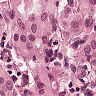
Metastatic tissue present: yes